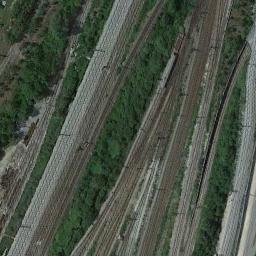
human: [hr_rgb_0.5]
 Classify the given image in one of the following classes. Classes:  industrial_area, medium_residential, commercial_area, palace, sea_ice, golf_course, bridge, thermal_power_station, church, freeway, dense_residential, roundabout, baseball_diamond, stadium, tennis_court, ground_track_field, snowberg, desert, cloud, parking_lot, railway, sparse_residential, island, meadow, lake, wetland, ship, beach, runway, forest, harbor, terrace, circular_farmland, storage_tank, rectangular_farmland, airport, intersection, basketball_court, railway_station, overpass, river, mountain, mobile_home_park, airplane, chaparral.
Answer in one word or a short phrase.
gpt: railway